Field crop: tomato
Growth stage: 1
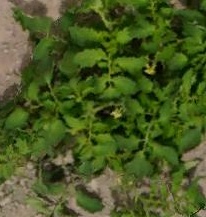
Species: tomato